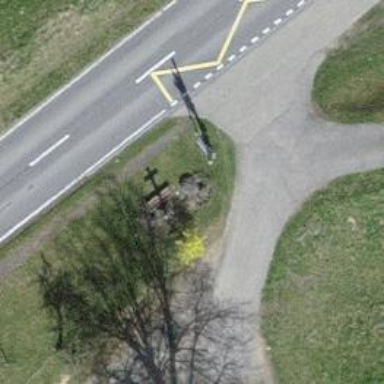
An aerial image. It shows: Wayside cross with historic significance.